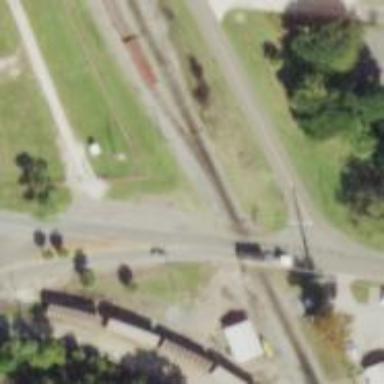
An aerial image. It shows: Level crossing on the railway with lights.